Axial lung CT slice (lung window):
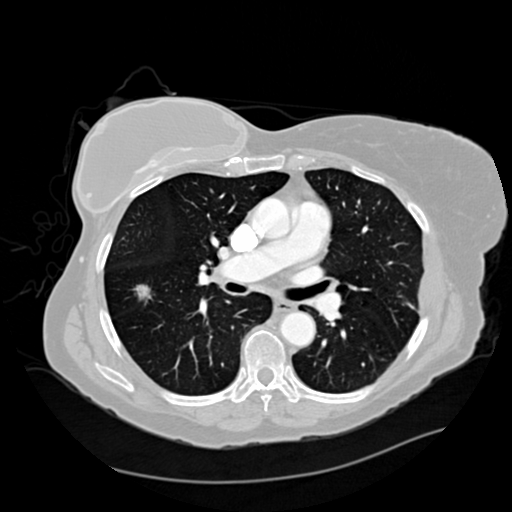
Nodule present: yes
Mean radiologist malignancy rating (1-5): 4